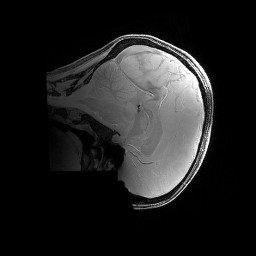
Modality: PDw
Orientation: sagittal
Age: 24
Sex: female
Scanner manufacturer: siemens
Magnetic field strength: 6.98 T
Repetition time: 1.44 s
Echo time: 0.00252 s